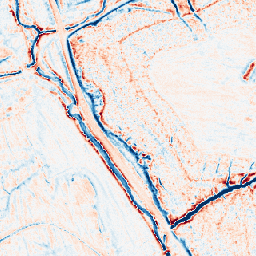
Category: edge_preserving
Decomposition family: anisotropic_diffusion
Decomposition parameters: iterations: 50
kappa: 10
gamma: 0.05
Upsampling method: nearest
Upsampling parameters: scale: 8
Upsampling scale: 8